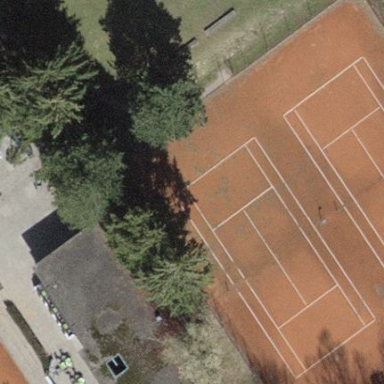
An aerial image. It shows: Tennis court on pitch.